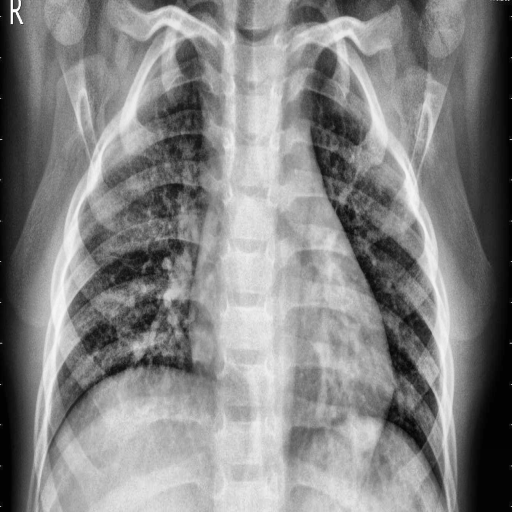
Finding: PNEUMONIA